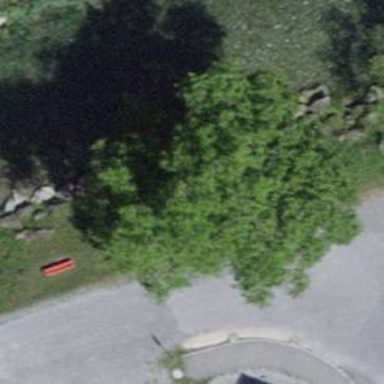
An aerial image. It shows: Red bench.